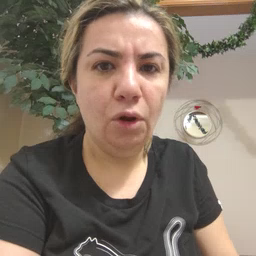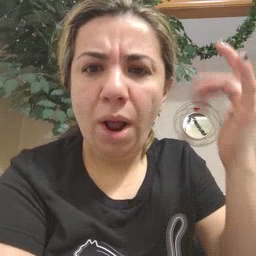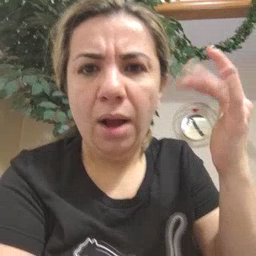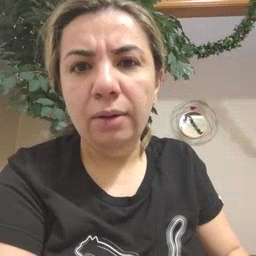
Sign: why